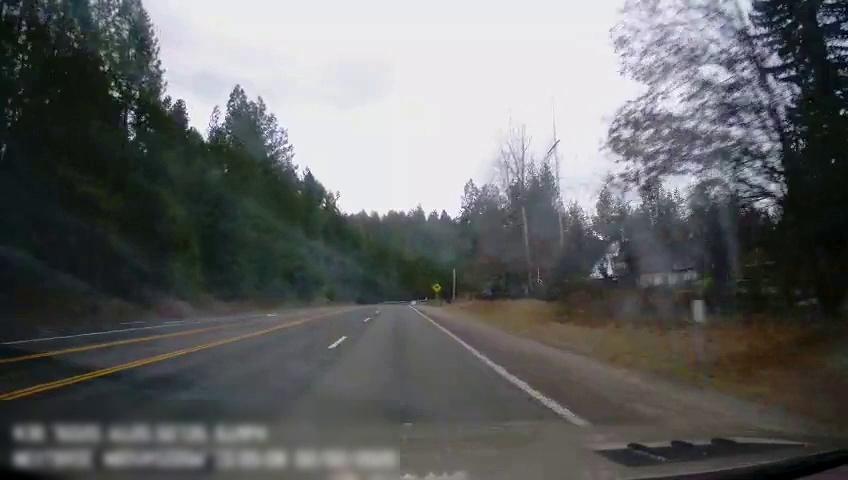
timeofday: Day
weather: Cloudy
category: Drivable Space
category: Lanes | Opposite Lane
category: Lanes | Opposite Lane
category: Lanes | Opposite Lane
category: Lanes | Opposite Lane
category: Lanes | Alternate Lane
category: Lanes | Current Lane
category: Lanes | Current Lane
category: Traffic | Signs